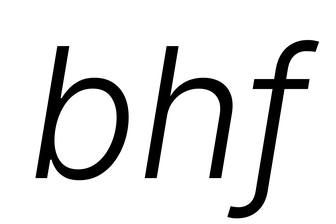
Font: Inter-Italic_Light_Italic